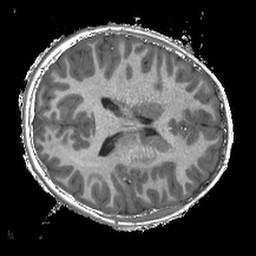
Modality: T1w
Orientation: axial
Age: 9
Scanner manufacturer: siemens
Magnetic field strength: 3 T
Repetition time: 2.4 s
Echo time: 0.00224 s